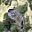
Label: 9